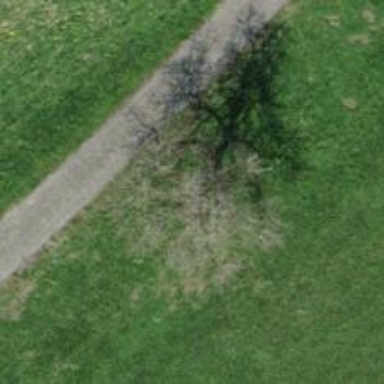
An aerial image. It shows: Single tag "natural: tree."